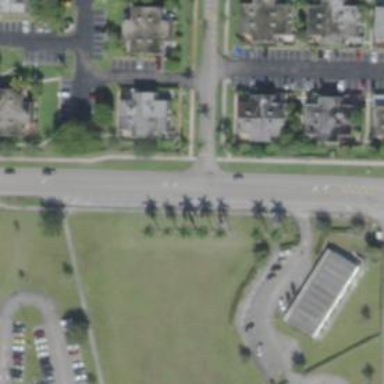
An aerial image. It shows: Unmarked crossing on footway.